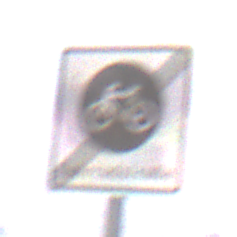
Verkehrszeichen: EndeFahrradstrasse
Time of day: SunriseSunset
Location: Outdoor (Nature)
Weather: Clear
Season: NotSpecified
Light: Natural